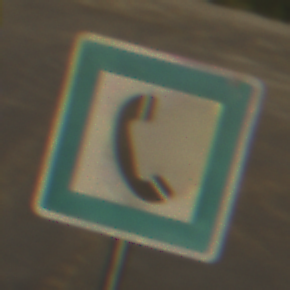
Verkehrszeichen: Fernsprecher
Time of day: SunriseSunset
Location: Outdoor (Beach)
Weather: Clear
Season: NotSpecified
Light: Natural